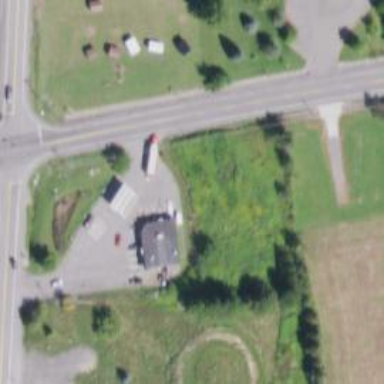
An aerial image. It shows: Convenience shop.